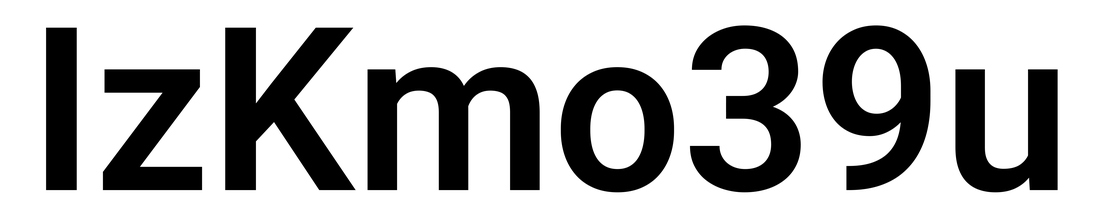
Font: Roboto_SemiBold